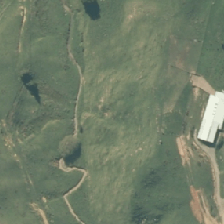
Land cover: manuka_kanuka